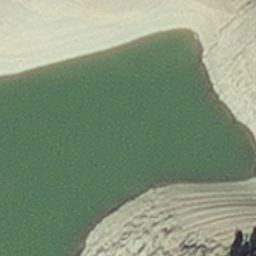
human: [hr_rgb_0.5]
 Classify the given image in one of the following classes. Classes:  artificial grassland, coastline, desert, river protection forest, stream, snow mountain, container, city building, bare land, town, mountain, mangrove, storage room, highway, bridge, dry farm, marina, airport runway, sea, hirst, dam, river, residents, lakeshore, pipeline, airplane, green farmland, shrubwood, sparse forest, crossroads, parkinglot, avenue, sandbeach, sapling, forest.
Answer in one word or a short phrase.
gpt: hirst